Question: I am implementing the UIImagePickerController and I have
a last custom step after (1) taking the image (2) use or retake. My final step is
to let the user scale, crop and rotate the image.
Since the UIImagePickerController has a 'toolbar' property I assume the bottom bar with the
|cancel camera button| and |retake use| is a toolbar.
I would like to have my final viewController have a toolbar that looks exactly like
the one the UIImagePicker has.
I fiddled around with it and can see that it seems to be 55 pix high, but I can not figure out
how to draw the gradient. Has anyone done something similar and knows how to apply such a
gradient to the toolbar?

Thanks for any help given.
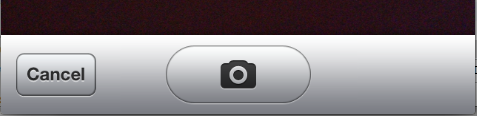
Answer: You can either just create background images and use those as the backgrounds for the buttons and the bar, or create a gradient using the Core Graphics framework. You can create a gradient by doing something like <URL>.